Field crop: maize
Growth stage: 2
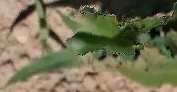
Species: maize